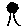
Label: tree